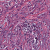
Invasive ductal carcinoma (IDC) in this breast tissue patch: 1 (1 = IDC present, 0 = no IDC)